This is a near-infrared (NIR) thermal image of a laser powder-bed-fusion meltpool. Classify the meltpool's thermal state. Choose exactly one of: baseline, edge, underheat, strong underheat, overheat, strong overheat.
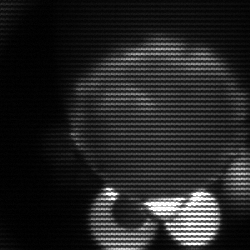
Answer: edge